Question: I need to get value from Dictionary(which is returned from Webservice) in silverlight application.
I get the dictionary Value in variable val .
'''
serviceclient.GetMappingCompleted += (obj, val) =>
{
//here I need the Key and Value result
int key = ?
string value = ?
}
'''

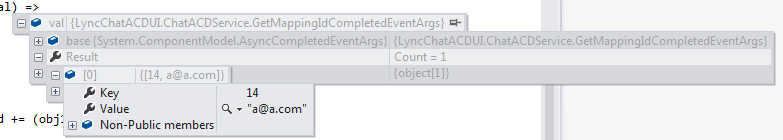
Answer: You may access the dictionary using 'val.Result'. Here is the code:
'''
foreach (KeyValuePair<int, string> item in val.Result)
{
int key = item.Key;
string value = item.Value;
}
'''
If you are looking for the first 'KeyValuePair' in the dictionary you may try this (don't forget to add the 'using System.Linq;' so the 'First' method would be available) :
'''
var key = val.Result.First().Key;
var value = val.Result.First().Value;
'''